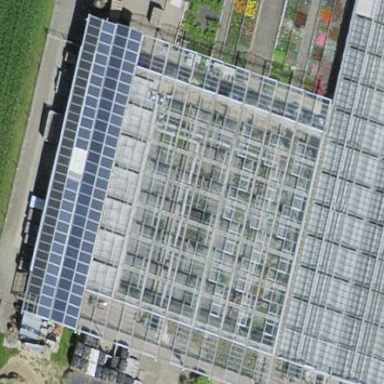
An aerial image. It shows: Greenhouse.